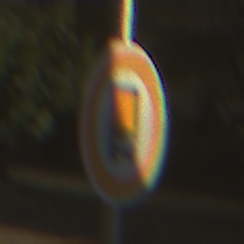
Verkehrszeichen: VerbotKennzeichnungspflichtigeKraftfahrzeugeGefaehrlicheGueter
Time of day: SunriseSunset
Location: Outdoor (Nature)
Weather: Clear
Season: NotSpecified
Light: Natural